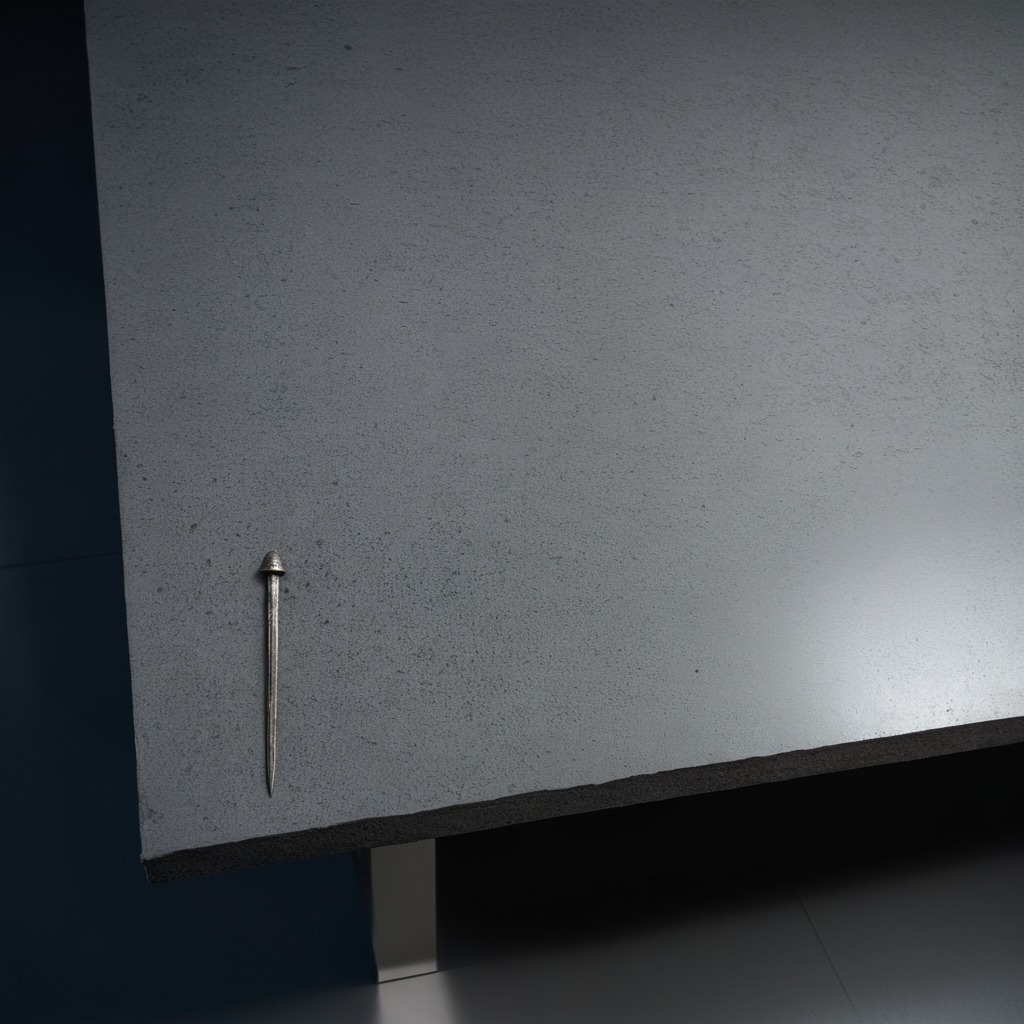
An iron nail is lying on a clean granite table inside a workshop at night dim ambient light soft shadows worn but